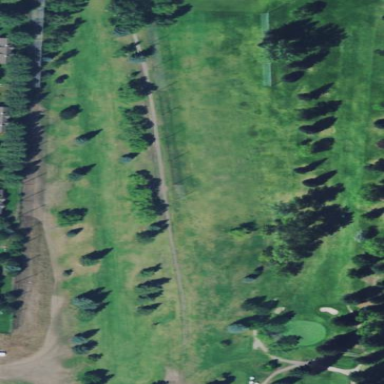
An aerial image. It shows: Grassy area designated as golf fairway.